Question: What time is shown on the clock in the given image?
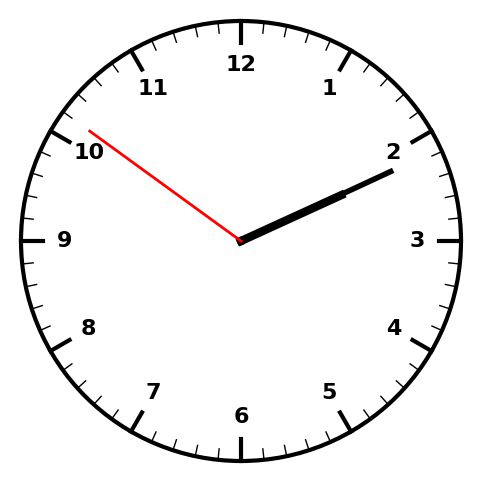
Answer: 02:10:51